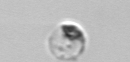
Label: Amoeba